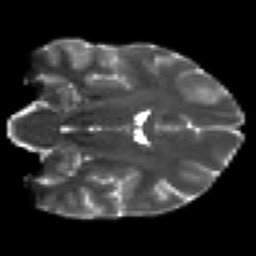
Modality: T2w
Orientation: coronal
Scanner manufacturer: siemens
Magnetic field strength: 3 T
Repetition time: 7.8 s
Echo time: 0.09 s